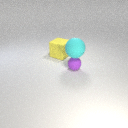
large cyan rubber sphere above small purple rubber sphere